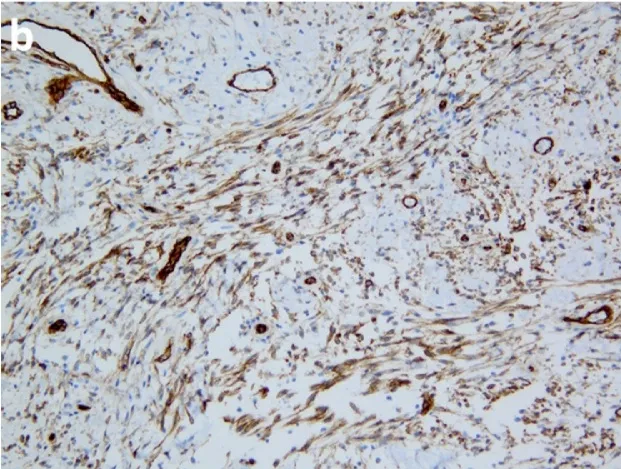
The tumor cells showed immunopositivity for CD34.
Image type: pathology (immunostaining)